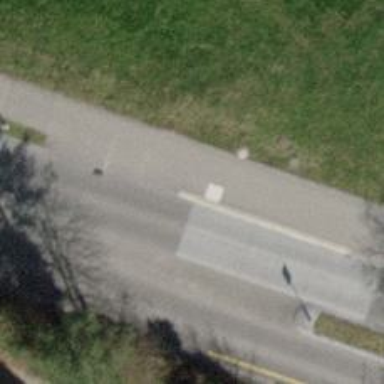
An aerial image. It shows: Platform for public transport is situated by the road.